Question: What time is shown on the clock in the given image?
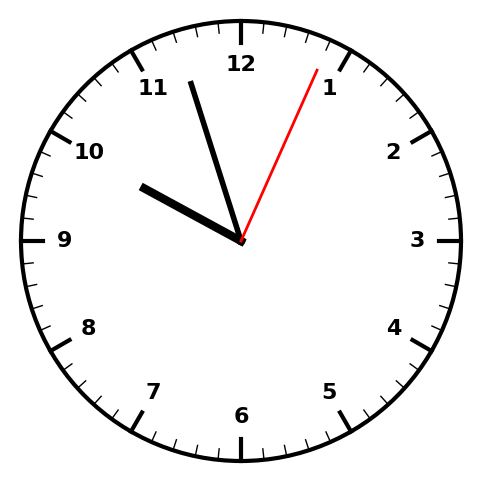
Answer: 09:57:04